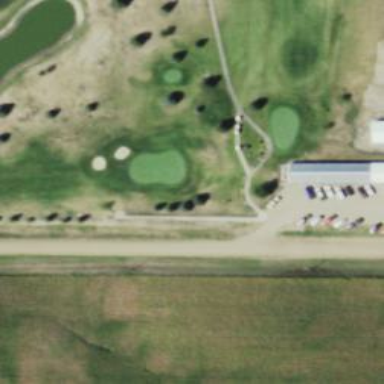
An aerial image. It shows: Golf cartpath that is also road path.